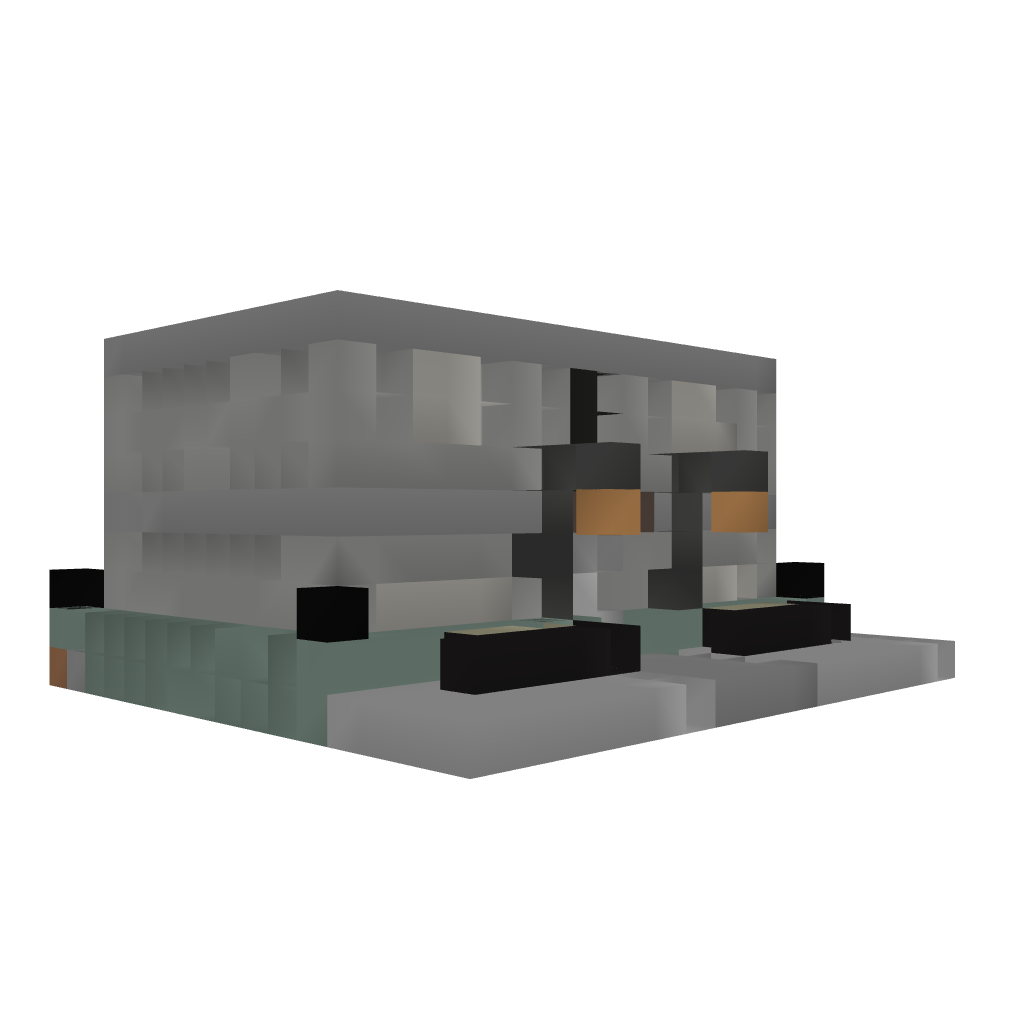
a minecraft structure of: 4-unit Apartment Building (CF)